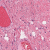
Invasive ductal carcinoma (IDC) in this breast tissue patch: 0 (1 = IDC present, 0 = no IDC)